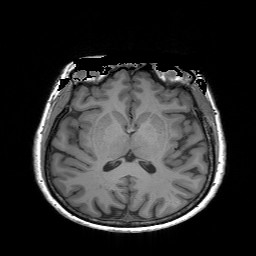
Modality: T1w
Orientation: coronal